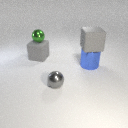
small gray metal sphere to the right of large gray rubber cube